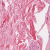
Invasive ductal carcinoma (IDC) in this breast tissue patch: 0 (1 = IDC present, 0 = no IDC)